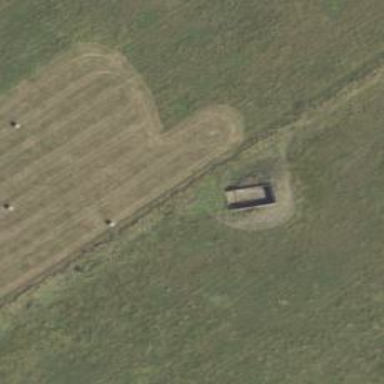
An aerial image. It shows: Military bunker.